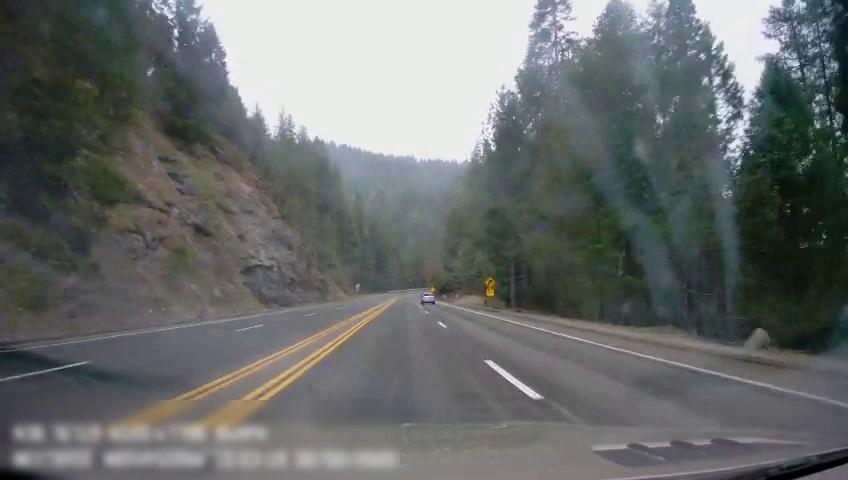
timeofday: Day
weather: Cloudy
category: Drivable Space
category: Vehicles | Car
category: Lanes | Alternate Lane
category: Lanes | Alternate Lane
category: Lanes | Alternate Lane
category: Lanes | Current Lane
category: Lanes | Current Lane
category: Lanes | Alternate Lane
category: Traffic | Signs
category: Traffic | Signs